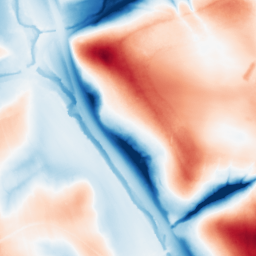
Category: edge_preserving
Decomposition family: guided
Decomposition parameters: radius: 32
eps: 1
Upsampling method: bilinear
Upsampling parameters: scale: 4
Upsampling scale: 4